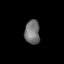
Tissue: lung
Cell type: Endothelial cells
Senescence score: 0.6056
Nuclear area (px): 355
Mean DAPI intensity: 115.789